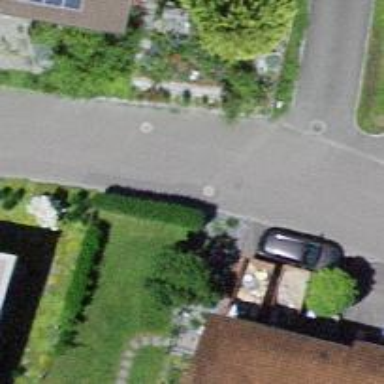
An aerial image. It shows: Hedge acting as barrier.